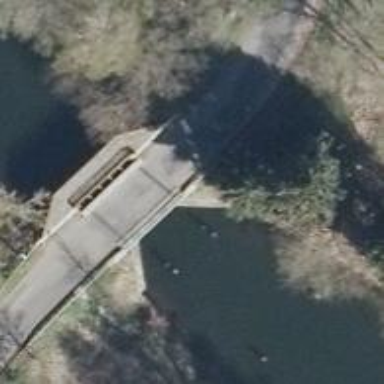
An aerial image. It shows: There is bridge in the image.